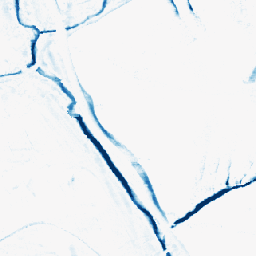
Category: morphological
Decomposition family: morphological_rect
Decomposition parameters: operation: closing
width: 10
height: 5
Upsampling method: area
Upsampling parameters: scale: 8
Upsampling scale: 8